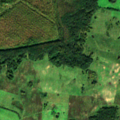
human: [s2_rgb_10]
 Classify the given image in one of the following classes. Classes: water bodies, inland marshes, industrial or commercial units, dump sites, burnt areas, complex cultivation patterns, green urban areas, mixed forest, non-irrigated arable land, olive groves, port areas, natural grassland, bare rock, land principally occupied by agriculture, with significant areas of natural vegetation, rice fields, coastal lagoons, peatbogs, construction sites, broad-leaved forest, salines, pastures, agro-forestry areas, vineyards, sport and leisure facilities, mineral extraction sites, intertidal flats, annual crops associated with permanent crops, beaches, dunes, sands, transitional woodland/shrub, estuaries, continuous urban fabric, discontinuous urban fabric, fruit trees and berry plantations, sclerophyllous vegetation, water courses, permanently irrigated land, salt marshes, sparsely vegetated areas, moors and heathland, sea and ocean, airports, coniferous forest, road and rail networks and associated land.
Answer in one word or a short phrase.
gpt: non-irrigated arable land, pastures, broad-leaved forest, peatbogs